Question: When I go to keyboard shortcuts, I only have the option to duplicate in general, which apparently is set to upward. (Basically the line you select to duplicate will appear ABOVE what you're duplicating, rather than below, which feels more natural for me.)

So I was wondering if there was a way to make it so I could duplicate downward instead?
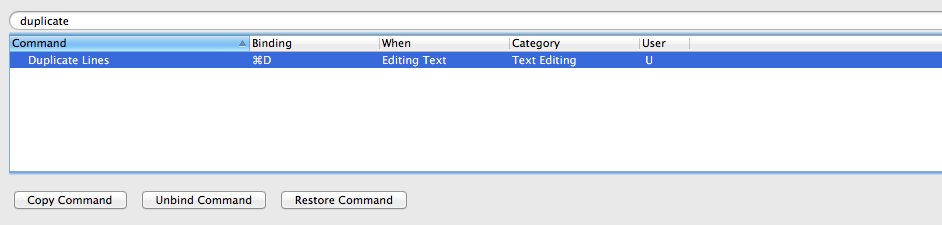
Answer: The name of the shortcut for copy the row downward seems to be (at least in Eclipse Juno). Just try to change that to whatever you like. Just search "" and you should find it.
Another option, which I prefer, is to disable the ++/ (which sometimes is used by Windows to flip the screen) system command. I'm very used to the default Eclipse short cut, so this is what I typically do.